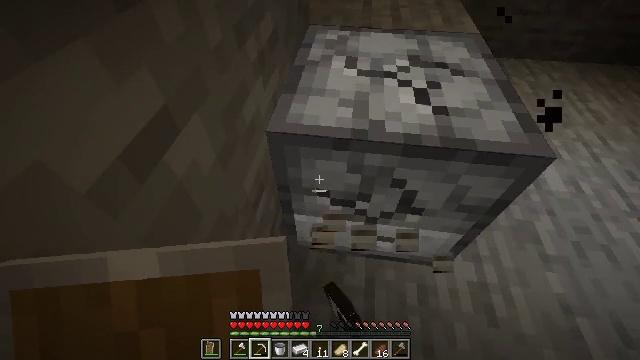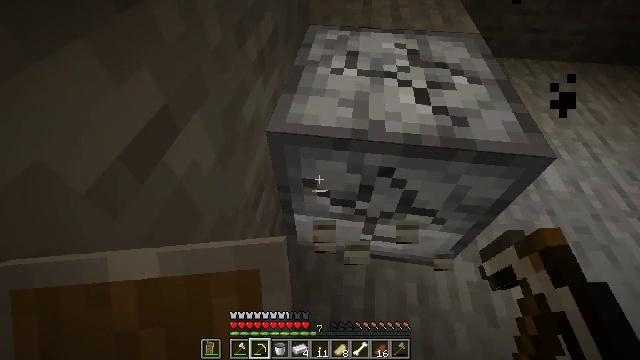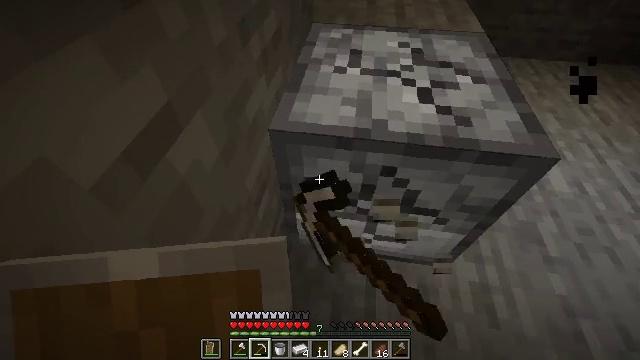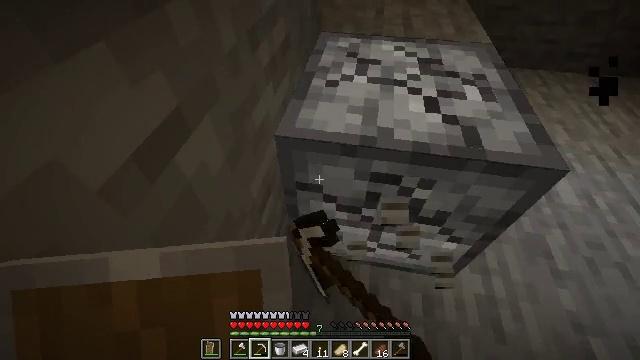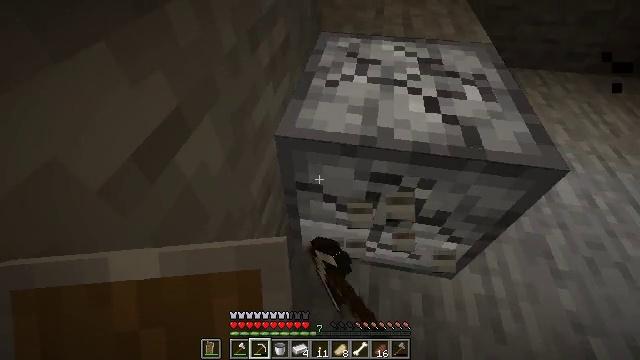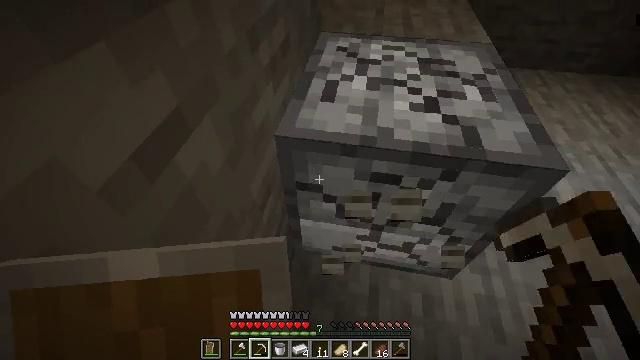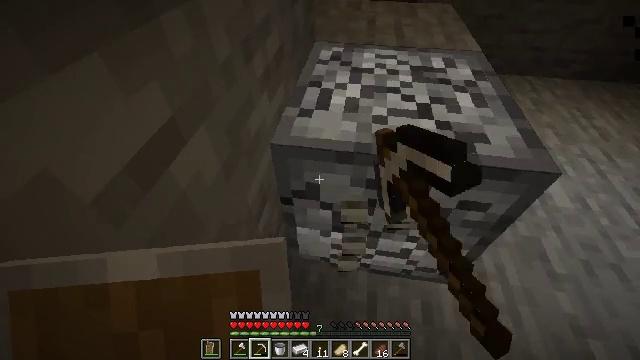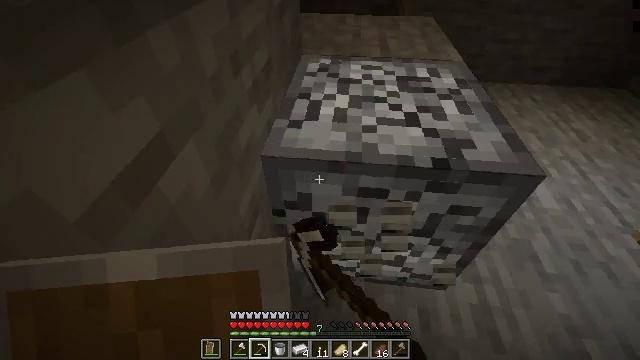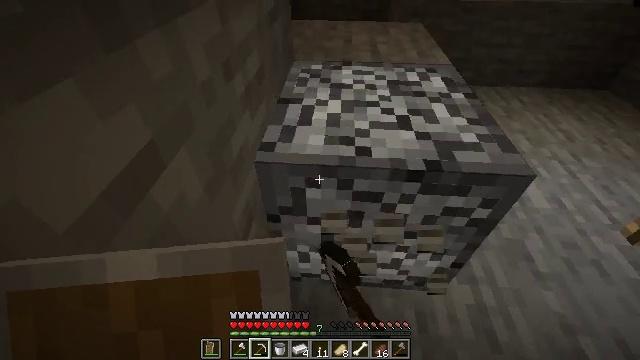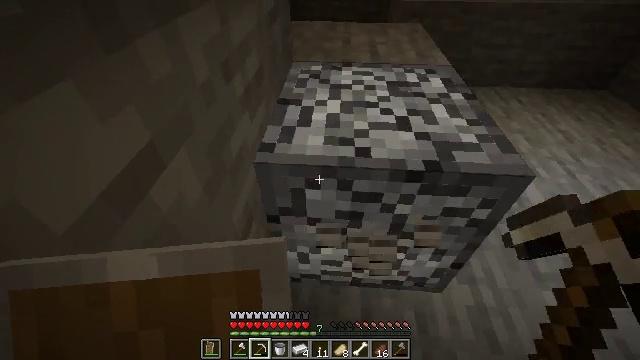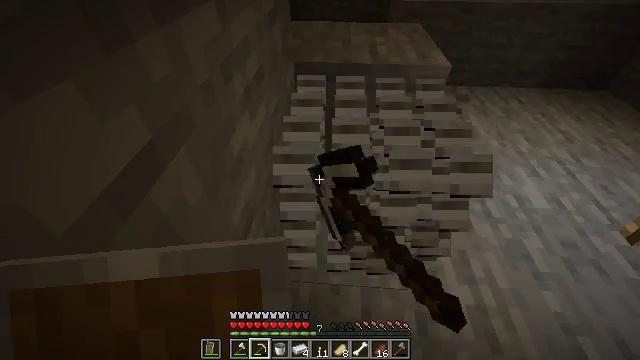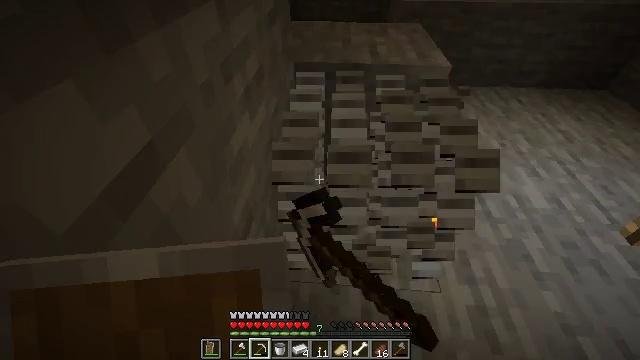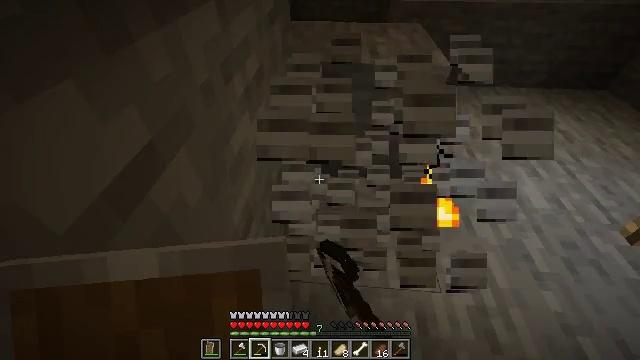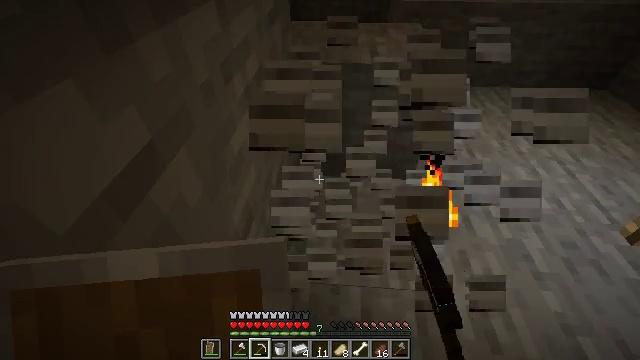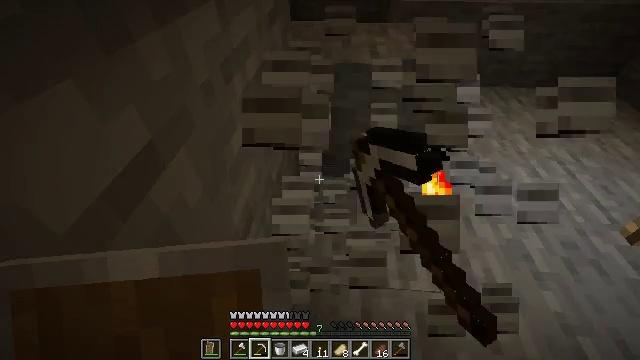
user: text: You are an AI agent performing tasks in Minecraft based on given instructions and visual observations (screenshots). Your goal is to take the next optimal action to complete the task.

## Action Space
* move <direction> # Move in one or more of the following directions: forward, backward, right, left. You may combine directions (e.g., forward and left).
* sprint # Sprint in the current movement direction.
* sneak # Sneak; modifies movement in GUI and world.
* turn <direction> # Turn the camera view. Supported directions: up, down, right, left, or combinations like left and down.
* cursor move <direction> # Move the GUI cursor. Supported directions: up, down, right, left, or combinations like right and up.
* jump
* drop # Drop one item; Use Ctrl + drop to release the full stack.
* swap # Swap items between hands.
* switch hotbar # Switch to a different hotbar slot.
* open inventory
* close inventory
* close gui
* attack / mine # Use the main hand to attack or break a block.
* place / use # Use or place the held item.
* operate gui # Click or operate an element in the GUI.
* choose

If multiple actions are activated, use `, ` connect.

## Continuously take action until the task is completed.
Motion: motion action
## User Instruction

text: Remove the furnace from its place.
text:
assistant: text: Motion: attack / mine
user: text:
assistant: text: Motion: attack / mine
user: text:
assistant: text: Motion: turn left and up, attack / mine
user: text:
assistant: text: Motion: attack / mine
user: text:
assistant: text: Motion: attack / mine
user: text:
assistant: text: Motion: turn right and up, attack / mine
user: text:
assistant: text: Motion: turn right and up, attack / mine
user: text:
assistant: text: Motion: turn right and up, attack / mine
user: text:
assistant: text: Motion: attack / mine
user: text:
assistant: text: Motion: attack / mine
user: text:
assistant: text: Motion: attack / mine
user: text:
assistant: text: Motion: attack / mine
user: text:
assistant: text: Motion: attack / mine
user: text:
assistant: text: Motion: attack / mine
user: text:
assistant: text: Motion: attack / mine